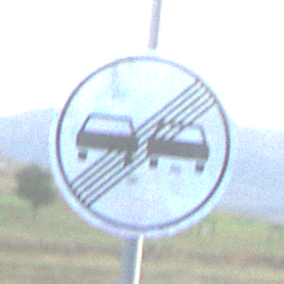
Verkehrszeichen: EndeUeberholverbot
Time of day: SunriseSunset
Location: Outdoor (RoadRail)
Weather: PartlyCloudy
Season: NotSpecified
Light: Natural